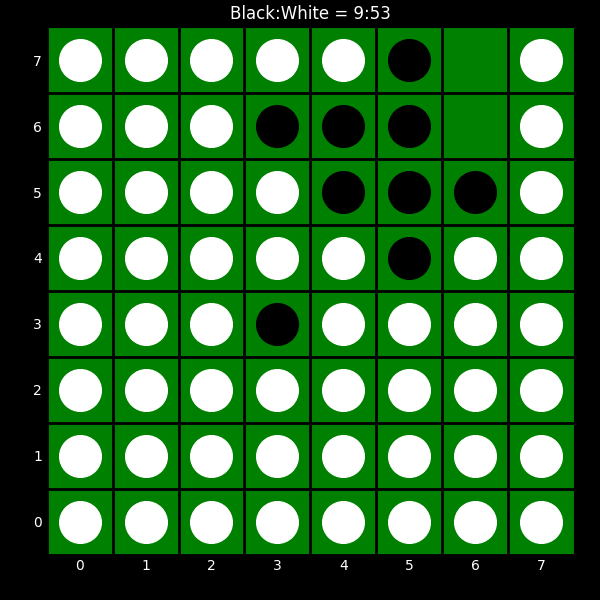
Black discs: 9
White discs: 53